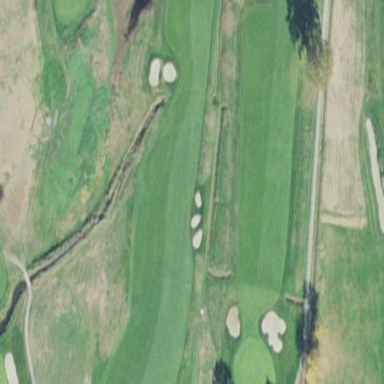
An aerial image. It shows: Area of rough grass used for golf.